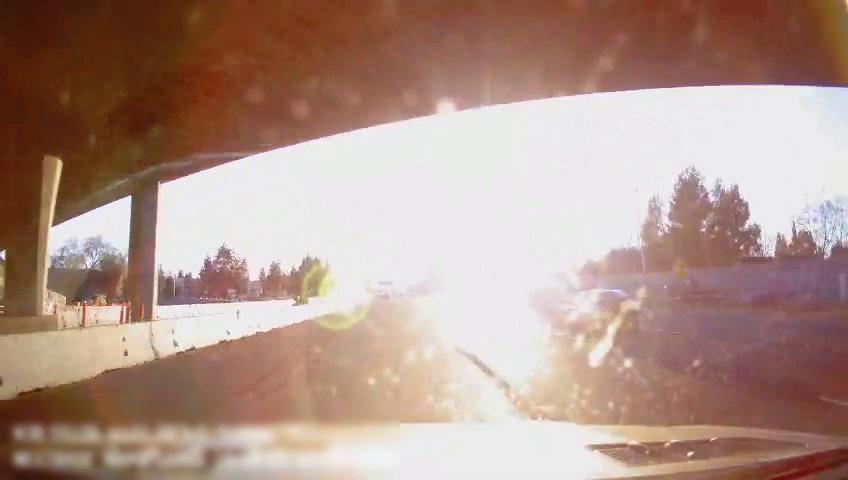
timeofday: Day
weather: Sunny
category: Drivable Space
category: Vehicles | Car
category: Lanes | Current Lane
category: Lanes | Current Lane
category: Lanes | Alternate Lane
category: Lanes | Alternate Lane
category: Traffic | Signs